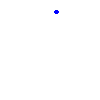
Particle: kaon